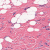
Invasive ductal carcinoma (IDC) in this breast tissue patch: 1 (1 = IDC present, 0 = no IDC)